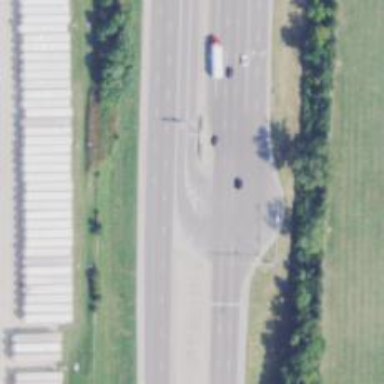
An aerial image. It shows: Solid stop line on the road marking.